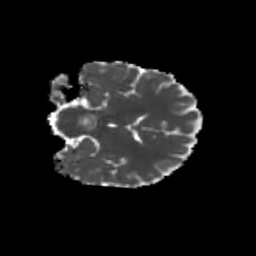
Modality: MD
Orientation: coronal
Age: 26
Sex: female
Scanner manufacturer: siemens
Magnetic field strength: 3 T
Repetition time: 3.5 s
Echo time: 0.104 s